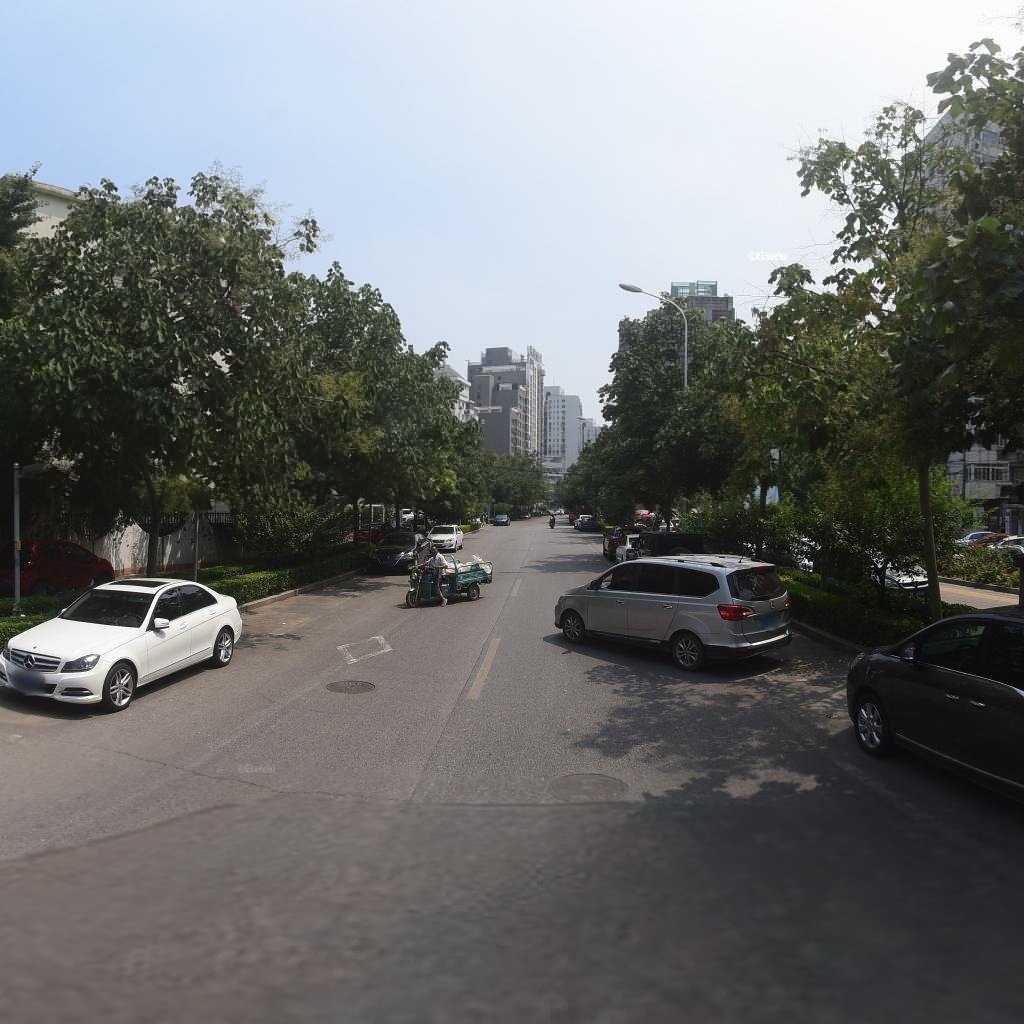
Region: Dongcheng
Road damage annotations: transverse crack, longitudinal crack, manhole cover, manhole cover